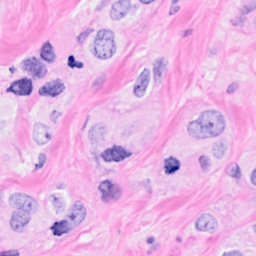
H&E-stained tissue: Breast